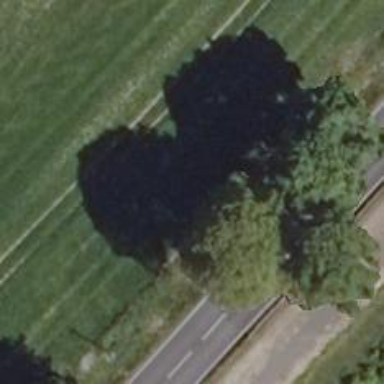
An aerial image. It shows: Deciduous broadleaved tree.